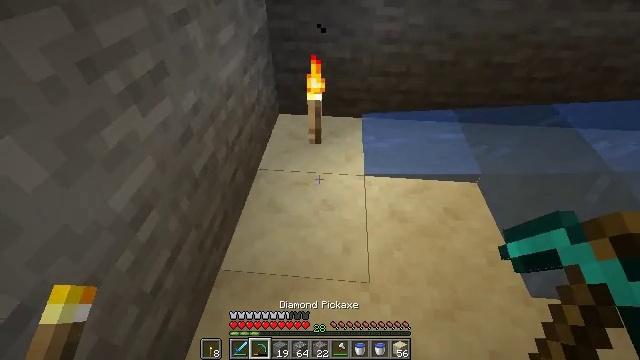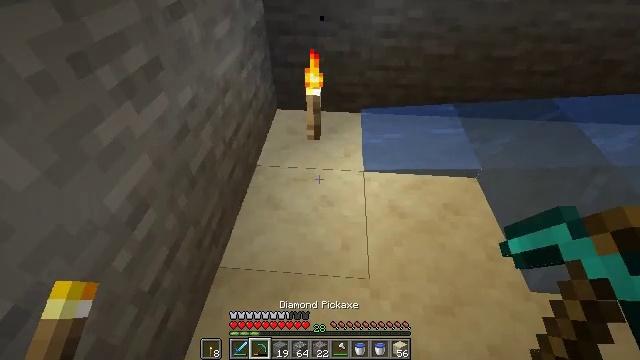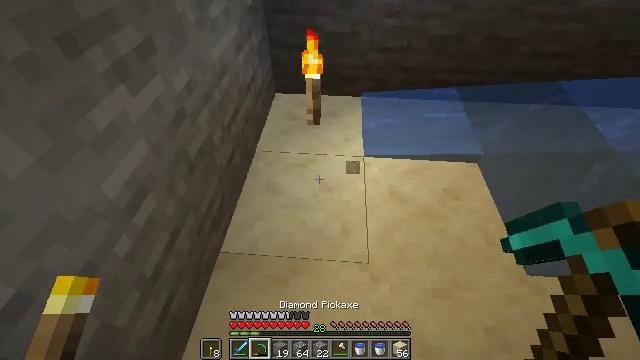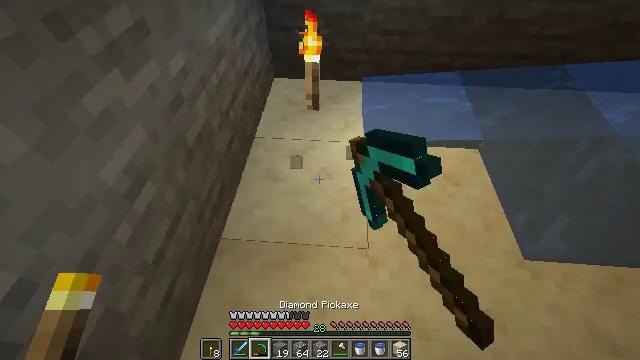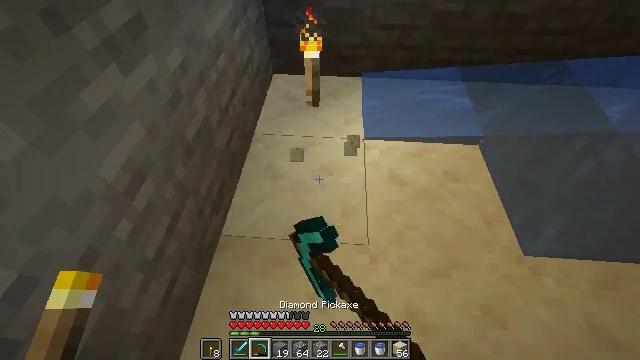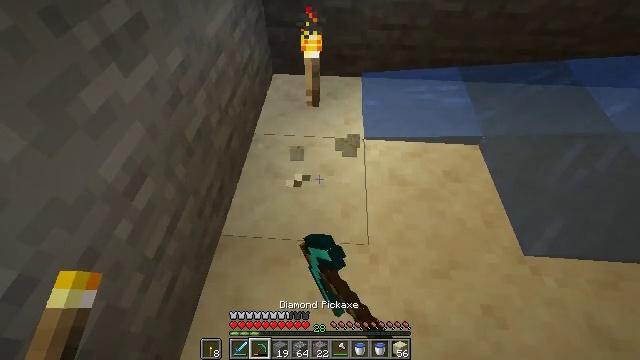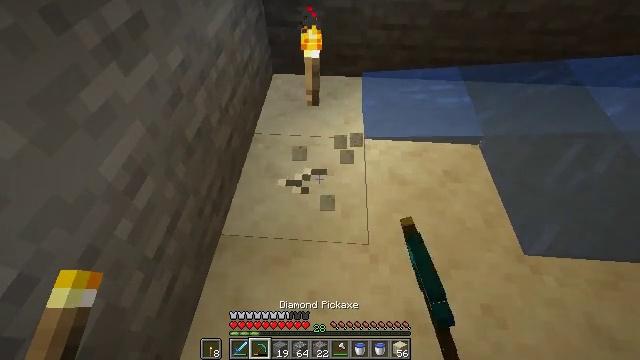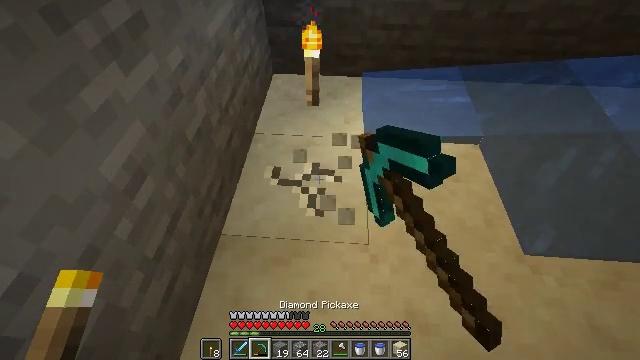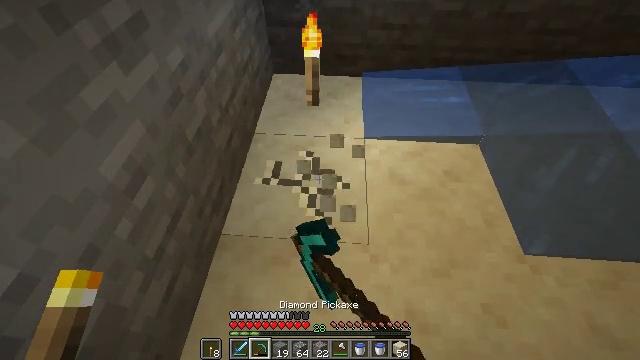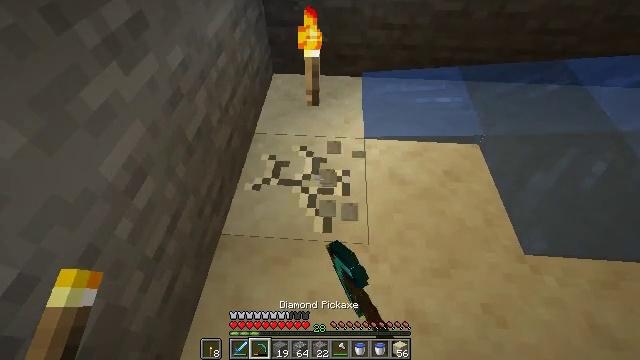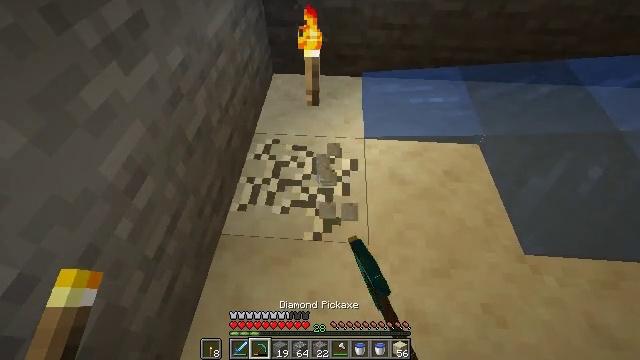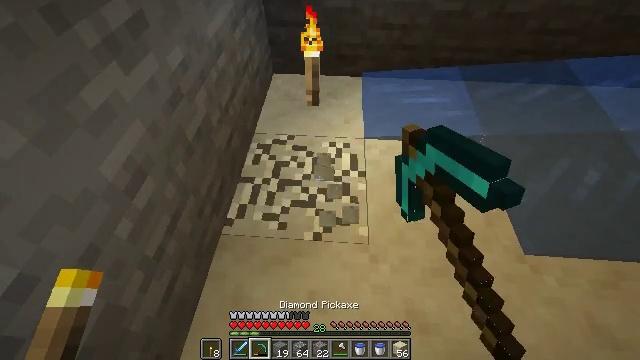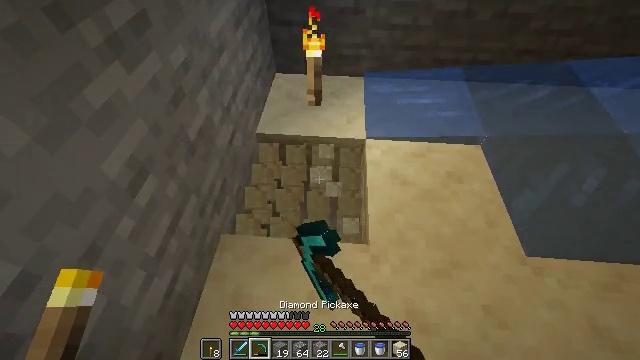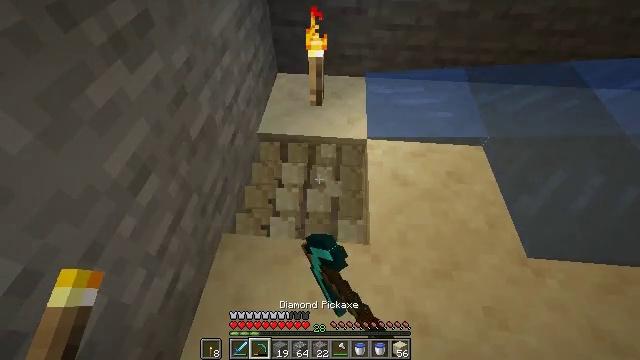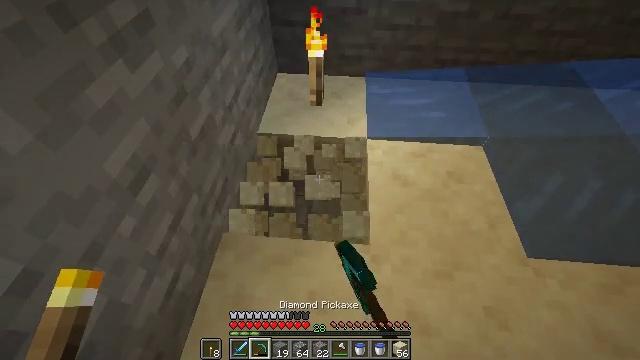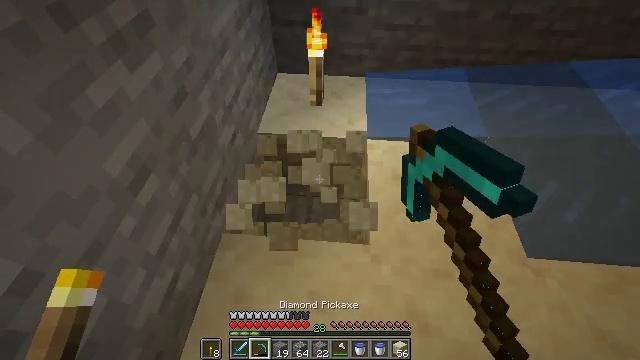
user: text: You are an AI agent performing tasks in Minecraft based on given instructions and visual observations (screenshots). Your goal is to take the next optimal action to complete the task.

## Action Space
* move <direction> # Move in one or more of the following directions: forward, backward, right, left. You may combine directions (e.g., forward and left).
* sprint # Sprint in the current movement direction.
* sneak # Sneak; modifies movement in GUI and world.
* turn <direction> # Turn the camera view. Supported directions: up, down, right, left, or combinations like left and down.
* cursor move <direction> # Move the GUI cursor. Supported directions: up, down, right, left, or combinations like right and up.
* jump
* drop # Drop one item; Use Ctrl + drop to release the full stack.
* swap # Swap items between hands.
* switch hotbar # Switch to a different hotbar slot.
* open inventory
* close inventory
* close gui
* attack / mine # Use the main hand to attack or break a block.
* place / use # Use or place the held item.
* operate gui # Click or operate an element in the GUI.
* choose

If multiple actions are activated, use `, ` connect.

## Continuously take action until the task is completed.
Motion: motion action
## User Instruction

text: Attack the sandstone slab to gather it.
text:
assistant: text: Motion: turn down
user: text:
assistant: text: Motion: turn down, attack / mine
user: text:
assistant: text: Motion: turn down, attack / mine
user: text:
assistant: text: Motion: attack / mine
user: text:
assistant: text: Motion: attack / mine
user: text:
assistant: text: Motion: attack / mine
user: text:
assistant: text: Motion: attack / mine
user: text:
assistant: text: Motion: attack / mine
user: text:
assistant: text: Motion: attack / mine
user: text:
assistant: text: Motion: attack / mine
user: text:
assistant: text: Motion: attack / mine
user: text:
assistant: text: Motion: attack / mine
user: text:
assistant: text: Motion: attack / mine
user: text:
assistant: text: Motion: attack / mine
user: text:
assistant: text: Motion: attack / mine
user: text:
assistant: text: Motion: attack / mine
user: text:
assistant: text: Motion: attack / mine